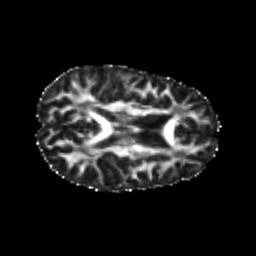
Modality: FA
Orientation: axial
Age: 25
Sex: female
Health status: healthy
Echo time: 0.074 s